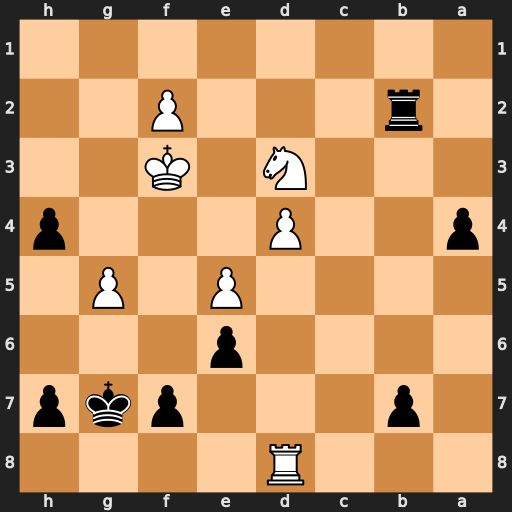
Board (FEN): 3R4/1p3pkp/4p3/4P1P1/p2P3p/3N1K2/1r3P2/8
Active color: b
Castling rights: -
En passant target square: -
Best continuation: Rb3 Ke4 h3